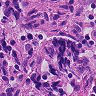
Metastatic tissue present: no